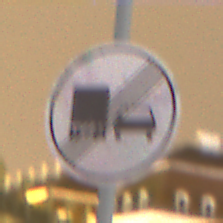
Verkehrszeichen: EndeUeberholverbotKraftfahrzeuge
Umgebung: Outdoor, Urban
Tageszeit: Night
Wetter: Overcast
Licht: Artificial
Jahreszeit: NotSpecified
Kontrast: HighContrast